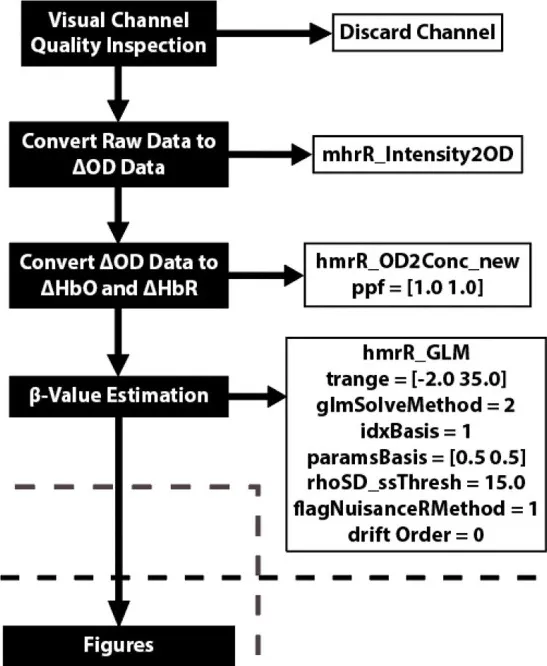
Data analysis flow chart applied to each fNIRS channel. The data analysis utilizes two open source toolboxes: Homer3 (v1.26) and AtlasViewer (v2.12.4) Toolboxes. The Homer3 toolbox provides a user-friendly graphic user interface (GUI) that allows for the creation of easy-to-use data analysis pipelines and figures. The functions and parameters used in Homer3 are provided in the dashed black box. First, raw fNIRS signals were converted into changes in optical density data by taking the logarithm of the signal. Second, the changes in oxygenated-hemoglobin (DeltaHbO) concentrations were then obtained using the modified Beer-Lambert law with a partial pathlength factor of 1. Third, the hemodynamic response function (HRF) was then estimated by a general linear model (GLM) approach that uses iterative weighted least squares (Barker et al. ,). Finally, figures were created using the AtlasViewer Toolbox, which provides an application for imaging and reconstruction of fNIRS data on atlas anatomy.
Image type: chart (chart)